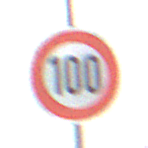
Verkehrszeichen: Geschwindigkeit100
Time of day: MorningAfternoon
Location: Outdoor (Nature)
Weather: Overcast
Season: Winter
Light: Natural